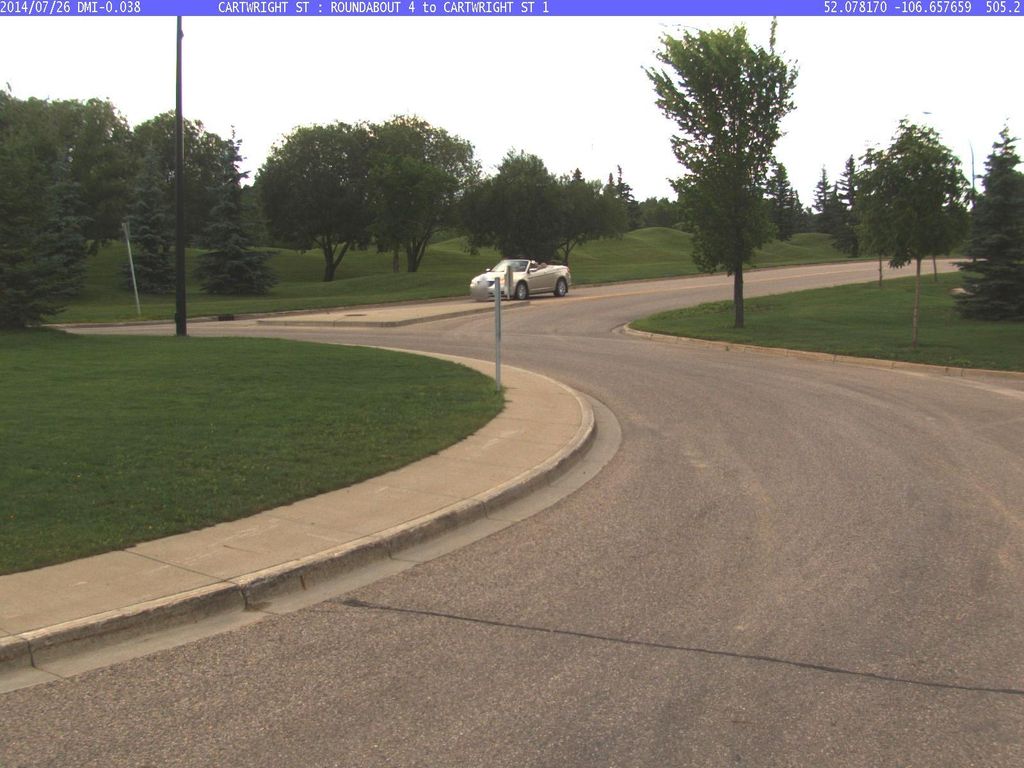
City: saskatoon